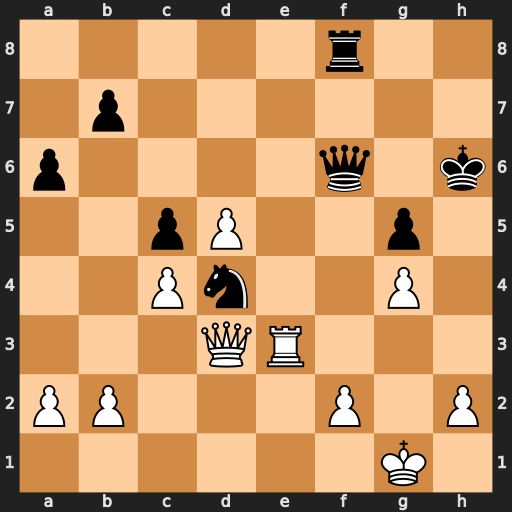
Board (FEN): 5r2/1p6/p4q1k/2pP2p1/2Pn2P1/3QR3/PP3P1P/6K1
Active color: w
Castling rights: -
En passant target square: -
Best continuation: Rh3+ Kg7 Qh7#